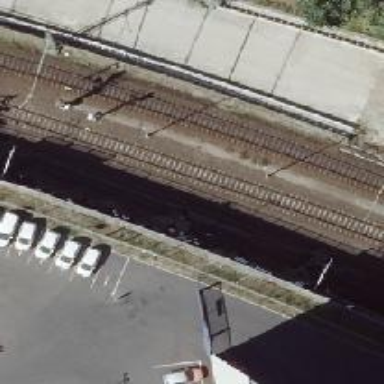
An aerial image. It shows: Railway signal.